Question: I have a very simple Shiny app.
I want to select an ID and a Date, and get the result.
The data is simple
'DF_custs <- data.frame(ID=c(1,2,3,3), Date=c('1/1/2010', '1/1/2011', '1/1/2012', '1/1/2013'), result=c(100, 200, 300, 400))'
And the UI is set up and currently looks like this:

Say, I choose ID number 3. Then, the Select date menu is populated. Next I select a date. So far so good.
My question is, what kind of object to I need to implement, in order to display the correct result which depends on the date I've just selected? As it stands this functionality is missing and the app just burps out both results, no matter what.
In looking to solve this, I'm not sure if 'SelectInput' will be of much use. I see that the 'SelectInput' that is used alongside the 'renderUI' does what it is supposed to do, which is to render the dropdown in the UI. How would I send the value in the 'SelectInput' over to the server?
I could try some sort of modification of 'output$result', such as
'''
output$result <- renderText({
ans <- get_cust()$result
ans <- ans[which(ans$Date==output$dates), Date]
paste("Result: ", ans)})
'''
but now I'm in some Dr Who paradox where the 'ans' can't exist if the 'ans' didn't already exist.
For me, working with reactivity in Shiny gets uncomfortable when there are sequences of actions that need to be performed, before a final result. This inevitably means that things need to be evaluated at different times. Shiny is easy when things fire all at once and all the reactive stuff happily executes together. But even in simple toy situations like this, I realize I need another tool in my toolbox. Any help is greatly appreciated.
# app.R
'''
DF_custs <- data.frame(ID=c(1,2,3,3), Date=c('1/1/2010', '1/1/2011', '1/1/2012', '1/1/2013'), result=c(100, 200, 300, 400))
DF_custs$Date <- as.character(DF_custs$Date)
## app.R ##
server <- function(input, output, session) {
get_cust <- reactive({
cust <- DF_custs[which(DF_custs$ID == input$ID), ]
return(cust)})
output$result <- renderText({
ans <- get_cust()$result
paste("Result: ", ans)})
output$dates<-renderUI({
selectInput('dates', 'Select date:', choices=get_cust()$Date, selected=get_cust()$Date)})
}
ui <- fluidPage(
numericInput(inputId="ID", label="Pick an ID: ", value=1),
uiOutput("dates"),
mainPanel(textOutput("result"))
)
shinyApp(ui = ui, server = server)
'''
PS thanks to @Victorpfor his help <URL>.
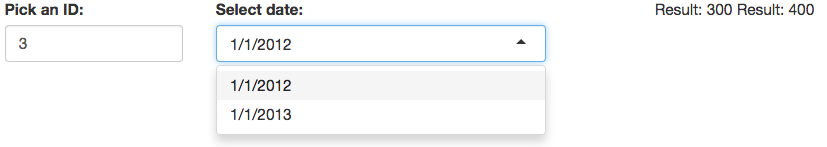
Answer: Me again, just do :
'''
output$result <- renderText({
ans <- get_cust()$result
ans <- ans[DF_custs$Date[which(DF_custs$ID == input$ID)] == input$dates]
paste("Result: ", ans)
})
'''
You can probably do something more efficient but it will work, if you want to check that 'input$dates' is defined you can add a 'if' with '!is.null(input$dates)' for preventing the code to execute.